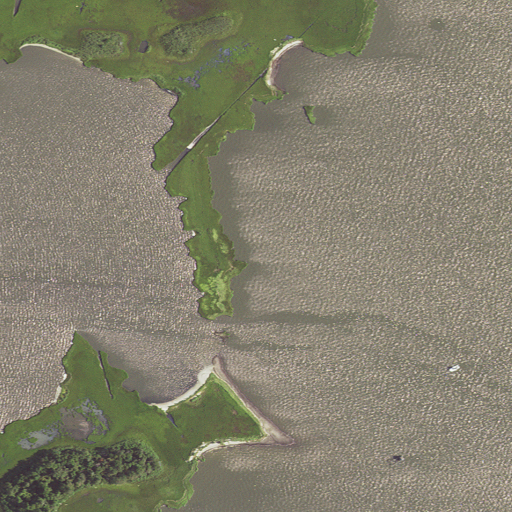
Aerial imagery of island in Maryland named South Hammocks containing open water, herbaceous wetlands, and woody wetlands